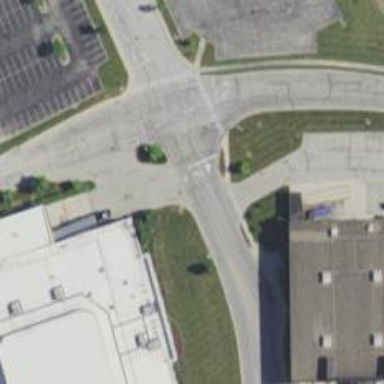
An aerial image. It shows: Uncontrolled road crossing.